Question: Consider the following code
'''
int a = 10;
int b = 2;
int c = 0;
int asmdivide(void);
int main(int argc, char* argv[])
{
c = a / b;
asmdivide();
return 0;
}
int asmdivide()
{
__asm
{
push dword ptr[a]
push dword ptr[b]
pop ecx
idiv ecx, dword ptr[a] //causes compile error
push ecx
pop dword ptr[c]
}
return c;
}
'''
why does this line 'idiv ecx, ds:dword ptr[a] //causes compile error' Cause a compile error when the compiler generates this instruction 'idiv eax,dword ptr ds:[1308004h]'from this line 'int b = 2;
The error outputted is
'''
error C2414: illegal number of operands
'''
Please see the screenshot below for assembly output

I am using Visual Studio 2013.
Any explanation would be valued
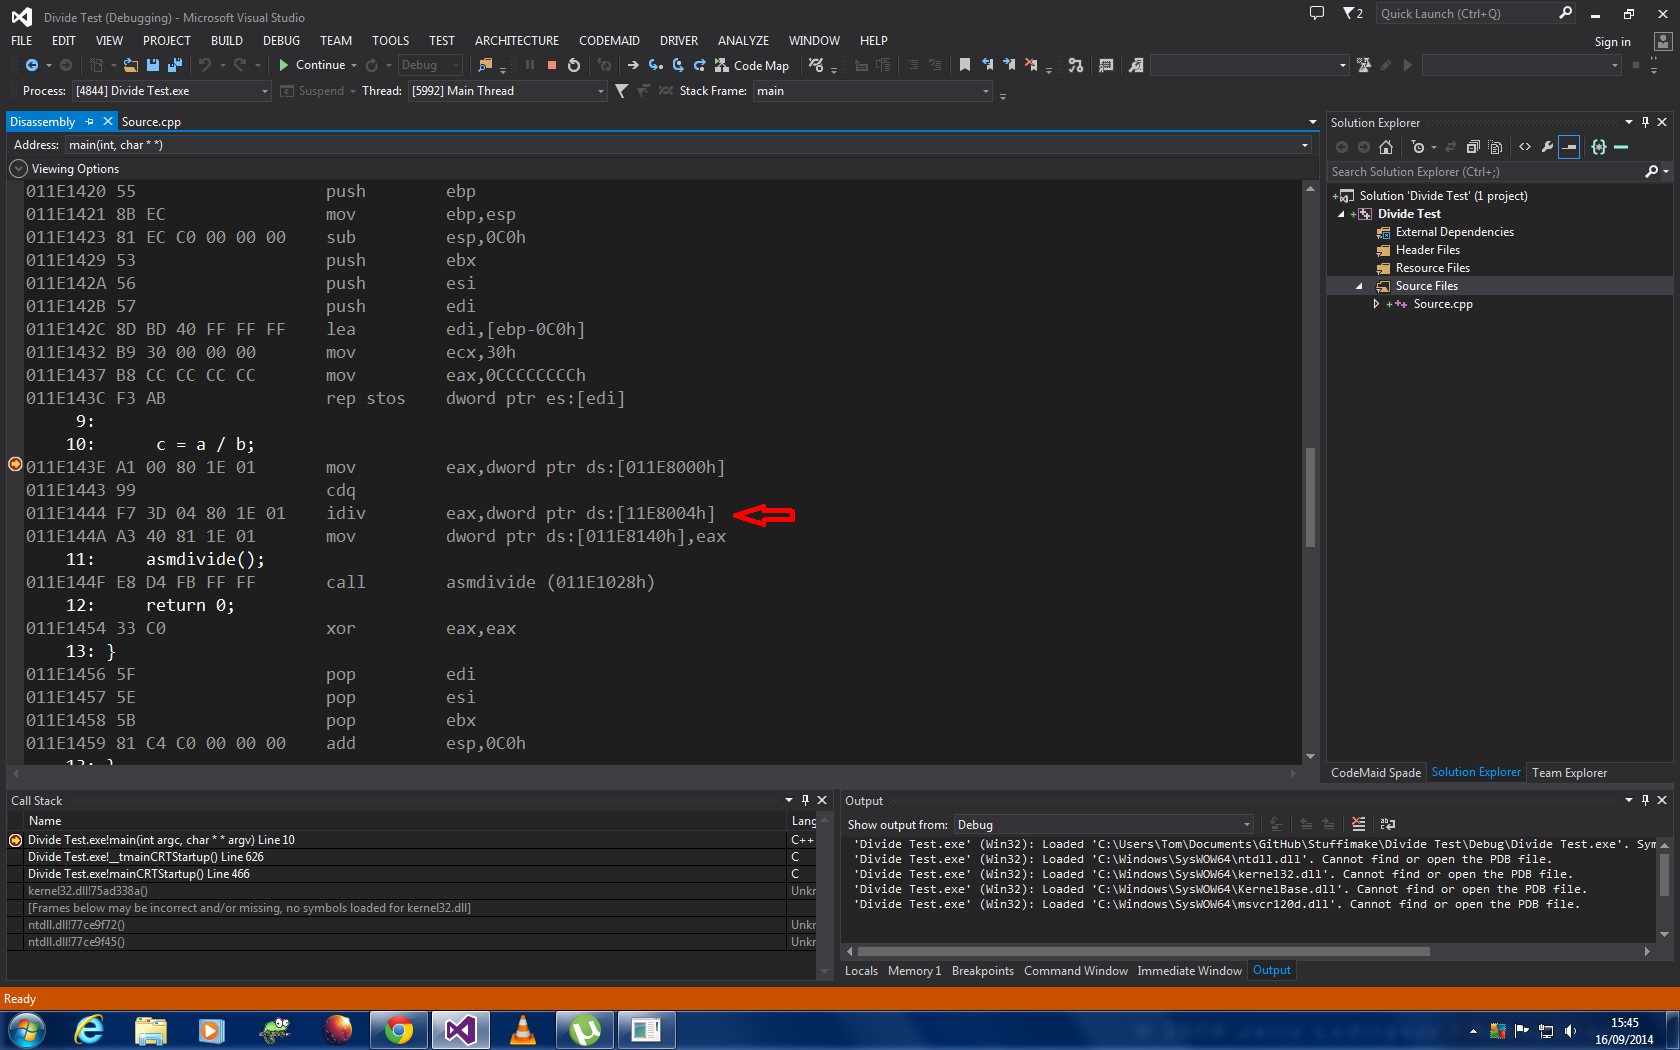
Answer: It might seem like your code and the disassembly are the same, but that's just due to how the debugger chooses to display the disassembly.
The dividend for 'IDIV' is implicit, and is always 'EAX' when dividing by a 32-bit value (actually 'EDX:EAX'). To quote Intel's manual:
'''
F7 /7 IDIV r/m32 M Valid Valid Signed divide EDX:EAX by r/m32, with result
stored in EAX -Quotient, EDX -Remainder.
'''
So your attempt to specify a different register as the dividend will fail.
You can only specify the divisor for 'IDIV', as in:
'''
cdq ; sign-extend eax into edx:eax
idiv dword ptr [a] ; divide edx:eax by [a]
'''